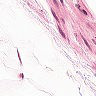
Metastatic tissue present: no